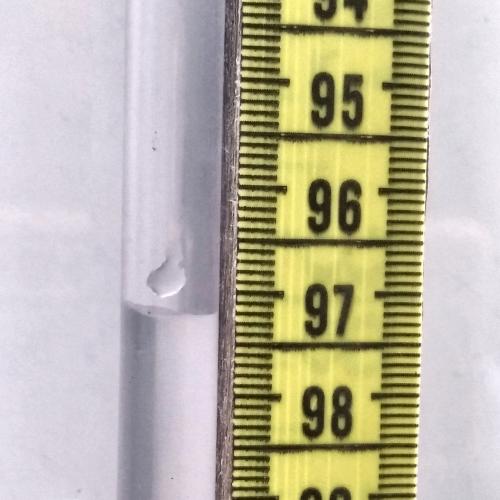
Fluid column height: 97.2 cm